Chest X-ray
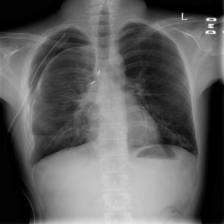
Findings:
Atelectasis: negative
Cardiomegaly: negative
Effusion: negative
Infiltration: negative
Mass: negative
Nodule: negative
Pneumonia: negative
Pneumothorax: positive
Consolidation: negative
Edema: negative
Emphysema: negative
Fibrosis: negative
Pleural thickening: negative
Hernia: negative